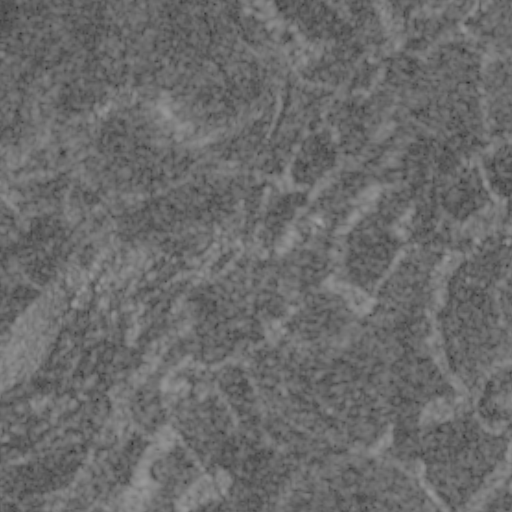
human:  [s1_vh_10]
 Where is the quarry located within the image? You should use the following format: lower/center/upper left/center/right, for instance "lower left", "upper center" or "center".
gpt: The quarry is located in the lower right of the image.
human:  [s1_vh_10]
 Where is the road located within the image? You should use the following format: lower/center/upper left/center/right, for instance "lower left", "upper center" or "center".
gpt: There is no road in the image.

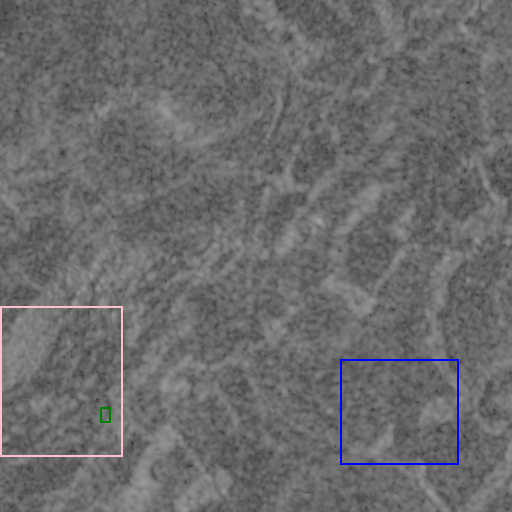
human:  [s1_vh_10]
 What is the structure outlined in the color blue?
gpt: The structure outlined in blue is a crop field.
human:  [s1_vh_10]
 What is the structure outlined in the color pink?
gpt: The structure outlined in pink is a park.
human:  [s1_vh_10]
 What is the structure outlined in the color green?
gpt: The structure outlined in green is a parking lot.
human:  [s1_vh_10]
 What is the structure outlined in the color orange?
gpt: There is no orange outline.